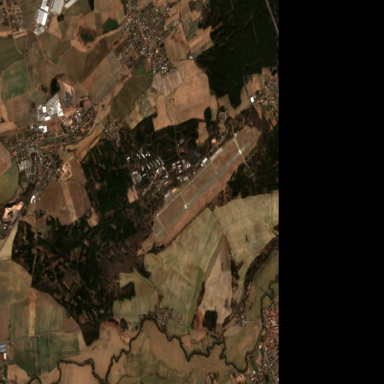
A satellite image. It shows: Runway in airport area.